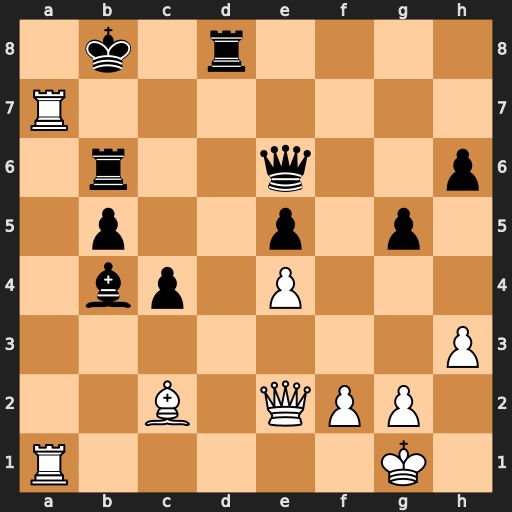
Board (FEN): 1k1r4/R7/1r2q2p/1p2p1p1/1bp1P3/7P/2B1QPP1/R5K1
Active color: w
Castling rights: -
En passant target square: -
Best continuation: Ra8+ Kc7 R1a7+ Rb7 Rxb7+ Kxb7 Rxd8